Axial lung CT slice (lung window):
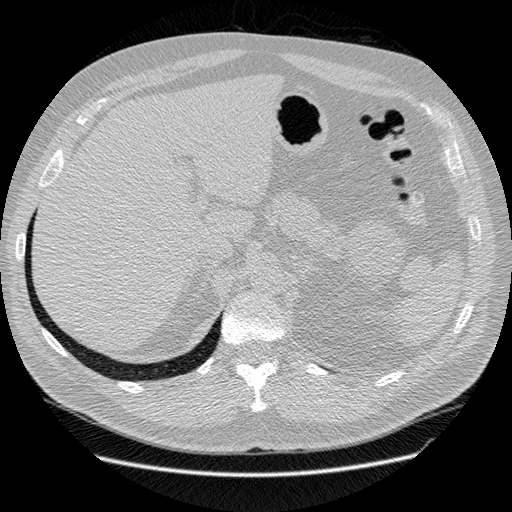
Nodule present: no